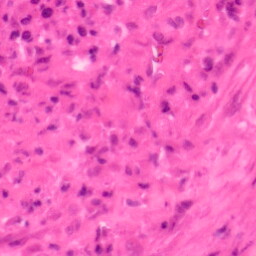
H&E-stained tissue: Colon